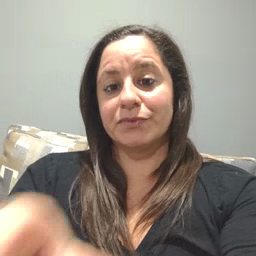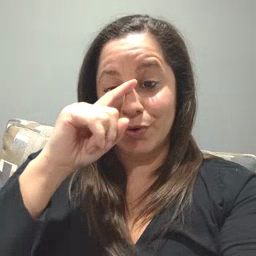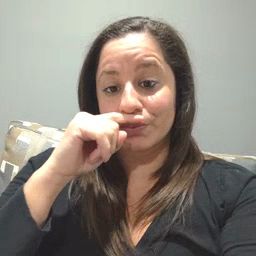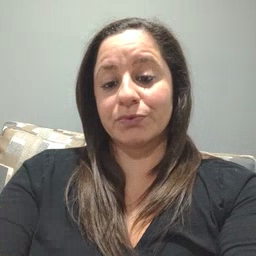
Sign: noisy